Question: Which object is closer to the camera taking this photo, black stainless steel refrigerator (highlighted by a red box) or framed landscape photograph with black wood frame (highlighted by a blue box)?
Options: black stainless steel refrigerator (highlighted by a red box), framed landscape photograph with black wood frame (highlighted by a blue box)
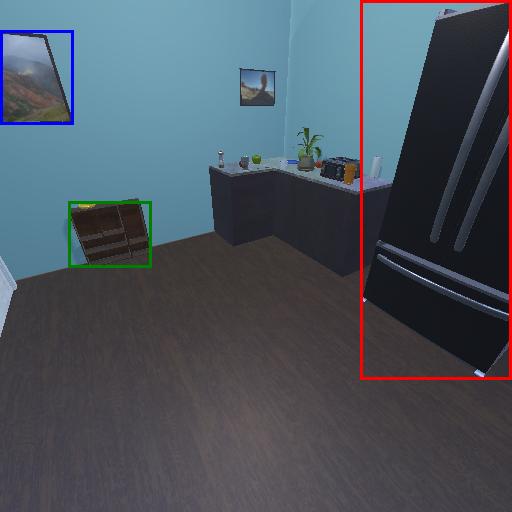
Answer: black stainless steel refrigerator (highlighted by a red box)